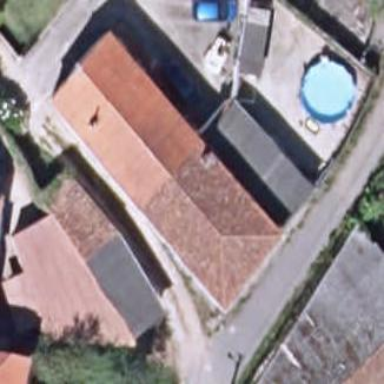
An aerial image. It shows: Simple house.